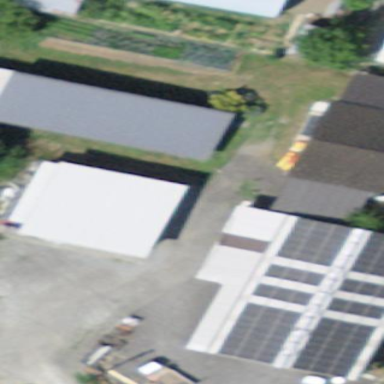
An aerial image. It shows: Industrial building.